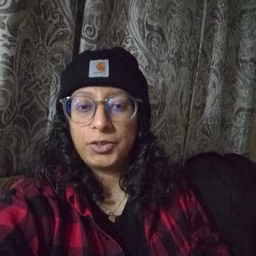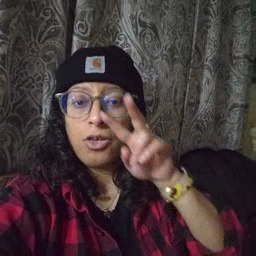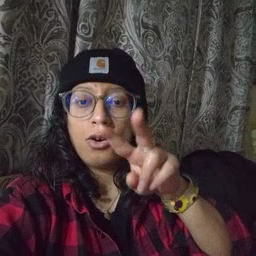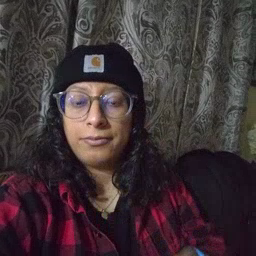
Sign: look